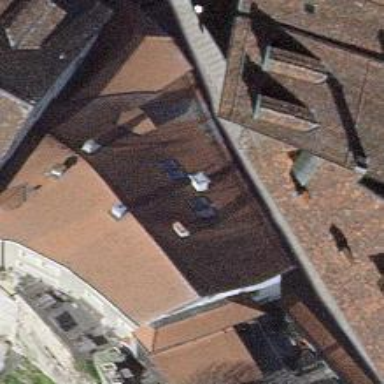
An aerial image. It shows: Cafe.